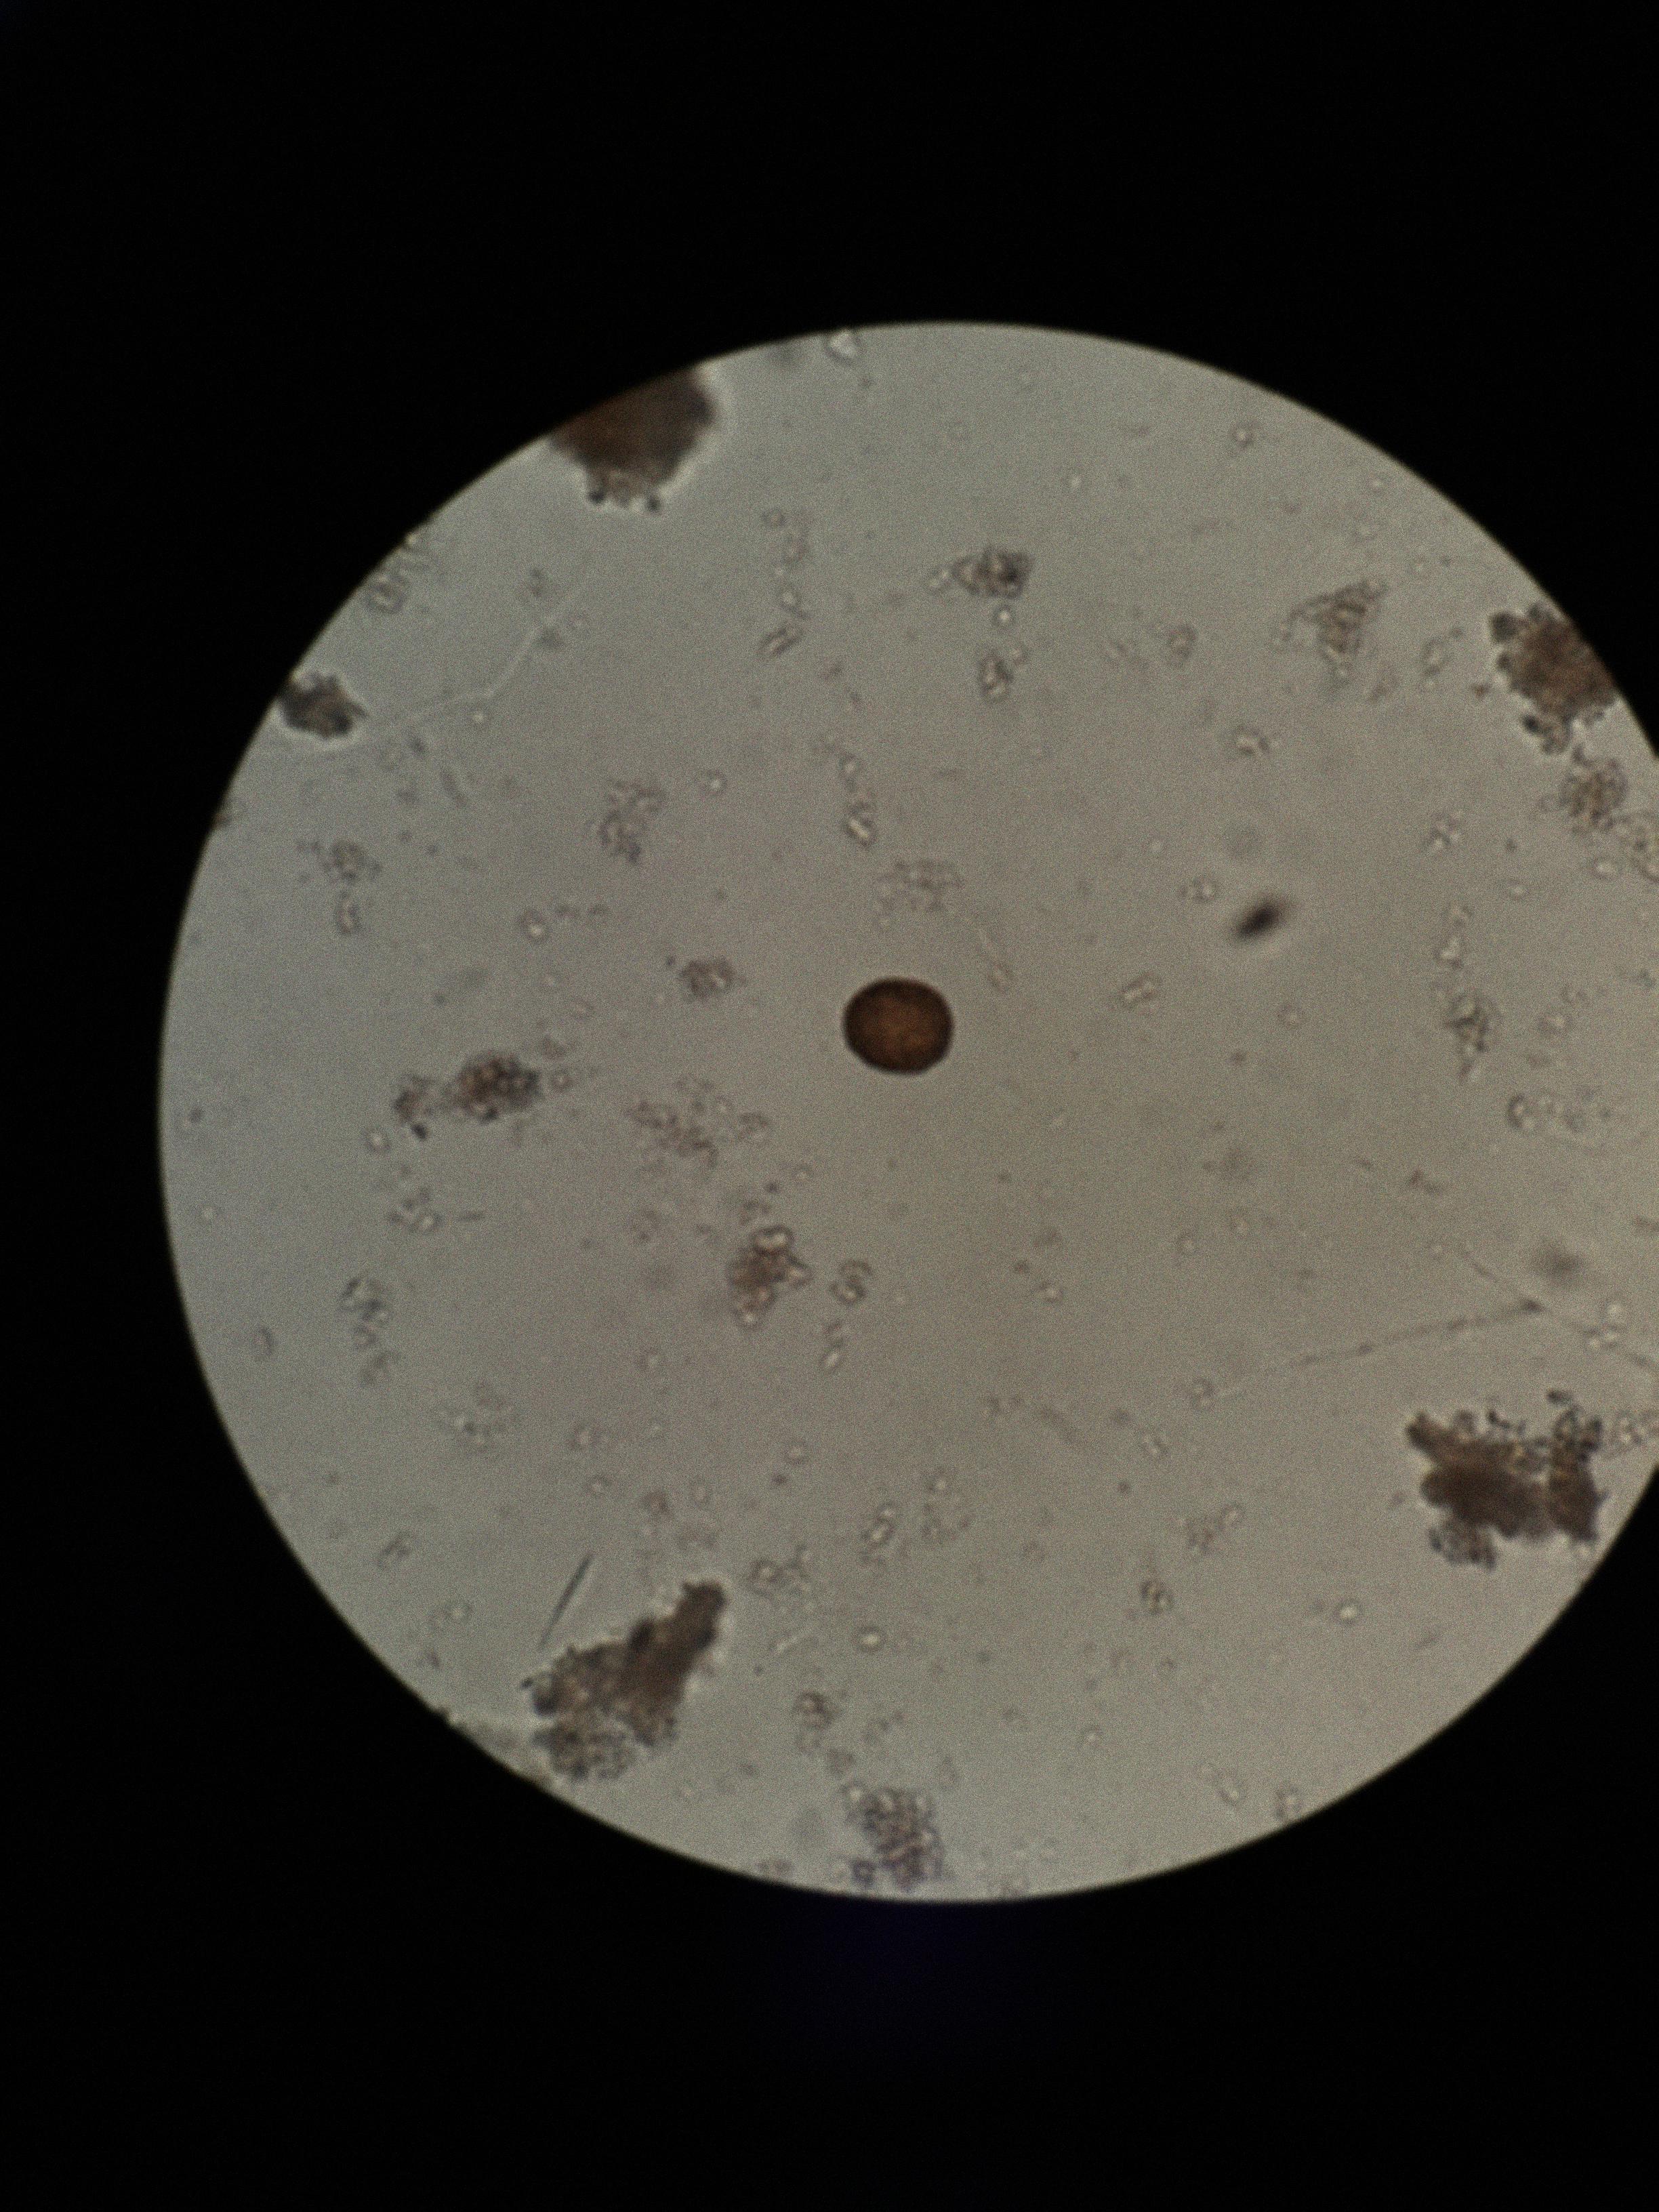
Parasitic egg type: Taenia spp. egg